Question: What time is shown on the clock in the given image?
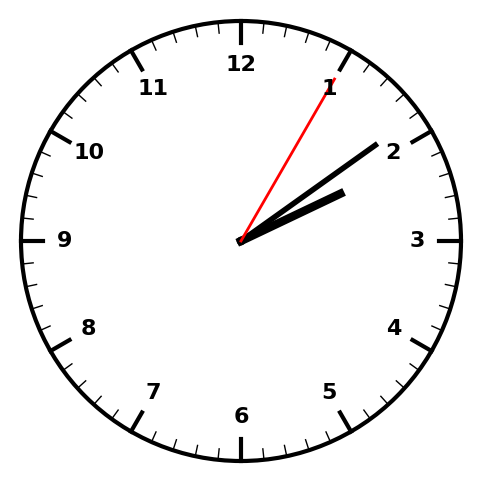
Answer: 02:09:05